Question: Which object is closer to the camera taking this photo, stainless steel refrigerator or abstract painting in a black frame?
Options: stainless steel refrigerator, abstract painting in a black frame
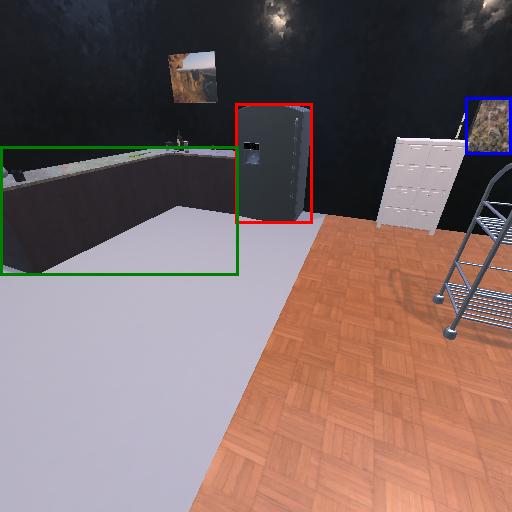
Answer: stainless steel refrigerator